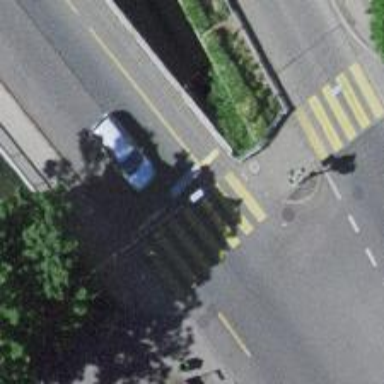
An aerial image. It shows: Road crossing with traffic signals.